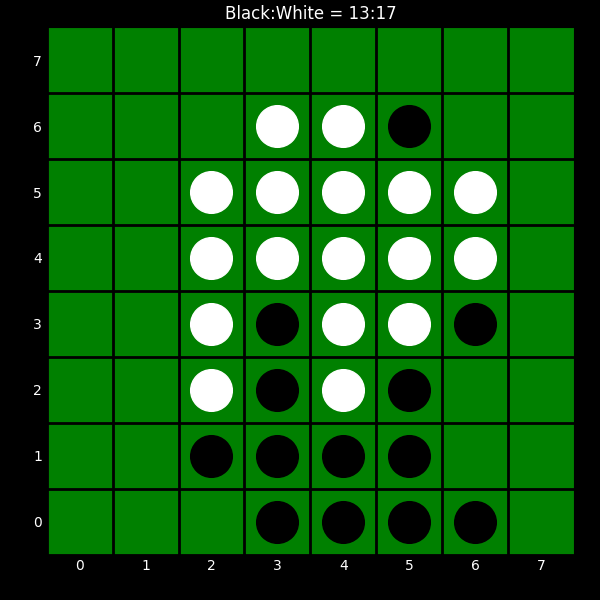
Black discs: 13
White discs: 17